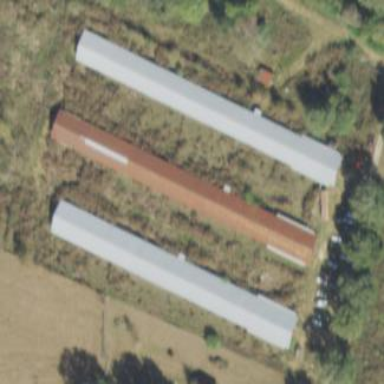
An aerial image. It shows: Poultry farmyard.